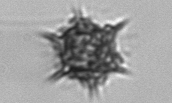
Label: Dictyocha